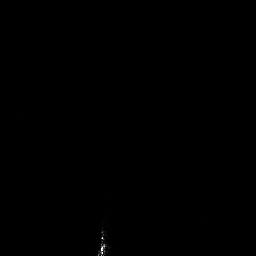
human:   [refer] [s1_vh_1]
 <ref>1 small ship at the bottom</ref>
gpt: <box>[[37, 88, 41, 99, 0]]</box>